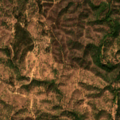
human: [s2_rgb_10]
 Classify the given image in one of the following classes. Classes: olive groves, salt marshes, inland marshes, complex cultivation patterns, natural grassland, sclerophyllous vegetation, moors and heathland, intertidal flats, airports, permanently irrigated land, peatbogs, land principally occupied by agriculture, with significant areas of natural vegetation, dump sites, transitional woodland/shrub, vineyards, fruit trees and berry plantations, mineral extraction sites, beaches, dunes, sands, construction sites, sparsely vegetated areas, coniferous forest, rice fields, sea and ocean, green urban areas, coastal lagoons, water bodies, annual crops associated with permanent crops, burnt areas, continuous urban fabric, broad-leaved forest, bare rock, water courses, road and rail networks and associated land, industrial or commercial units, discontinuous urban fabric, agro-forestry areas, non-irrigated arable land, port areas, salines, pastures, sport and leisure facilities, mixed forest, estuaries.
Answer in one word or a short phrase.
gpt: agro-forestry areas, broad-leaved forest